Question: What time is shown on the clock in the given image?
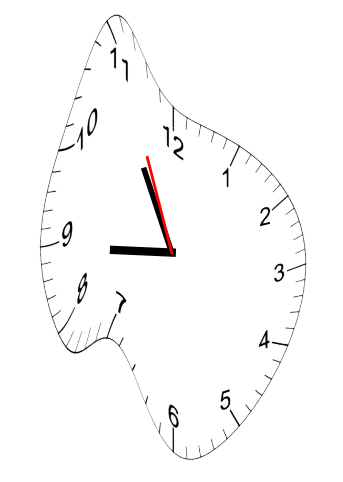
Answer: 08:54:56